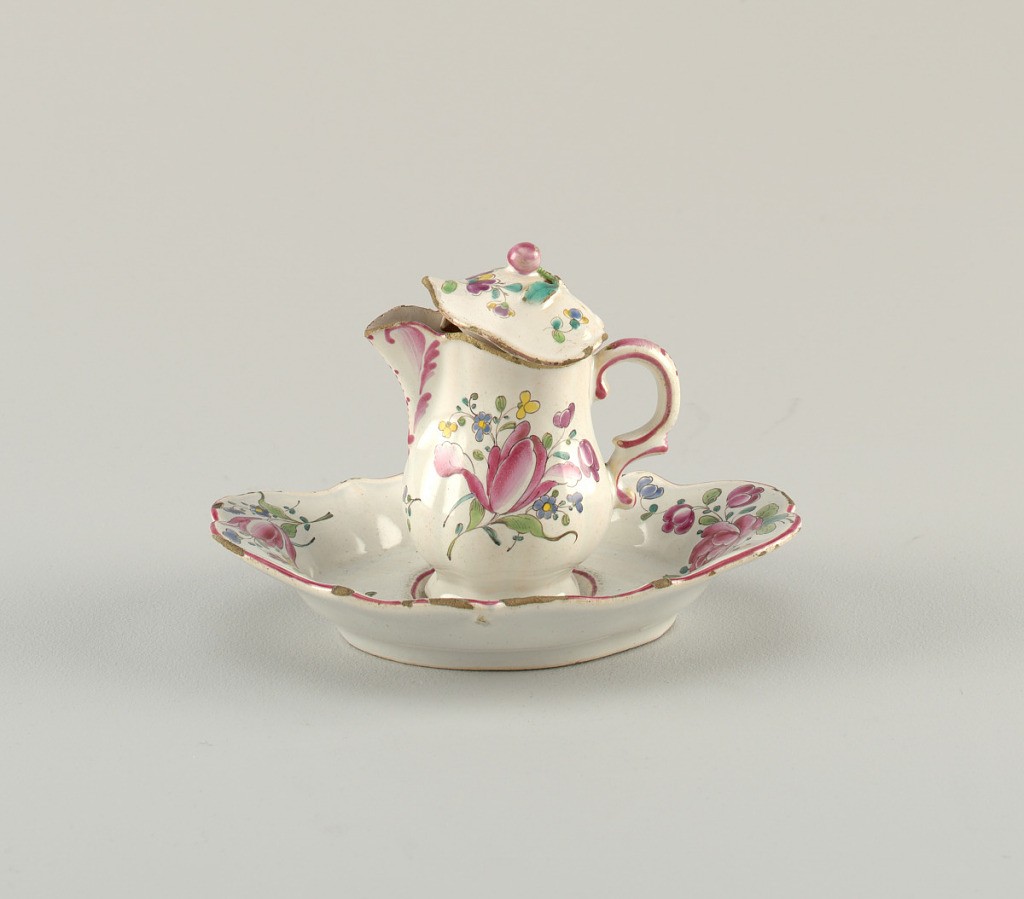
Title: Cream jug and cover with tray
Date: mid- 18th century
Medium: Tin-glazed earthenware
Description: Pear-shaped jug with wide mouth and slender lips; ribbed inside, double-scrolled handle. Cover of irregular shape, setting back from lip, with an apple-shaped knob. Oval tray with undulating edges and circular reserve for the jug's foot. Decoration of tulips and roses, with pink trim at edges.